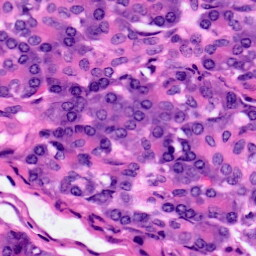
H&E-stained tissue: Pancreatic